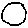
Label: circle